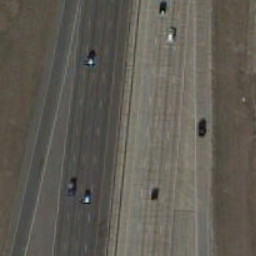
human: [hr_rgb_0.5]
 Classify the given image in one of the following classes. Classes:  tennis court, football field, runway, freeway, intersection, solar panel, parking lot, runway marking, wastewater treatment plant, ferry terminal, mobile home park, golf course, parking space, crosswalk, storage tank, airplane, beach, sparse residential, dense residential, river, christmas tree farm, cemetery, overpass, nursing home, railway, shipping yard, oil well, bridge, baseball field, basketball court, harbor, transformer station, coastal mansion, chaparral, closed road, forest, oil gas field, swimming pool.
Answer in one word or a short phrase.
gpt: freeway